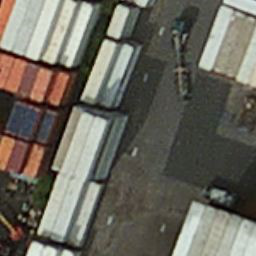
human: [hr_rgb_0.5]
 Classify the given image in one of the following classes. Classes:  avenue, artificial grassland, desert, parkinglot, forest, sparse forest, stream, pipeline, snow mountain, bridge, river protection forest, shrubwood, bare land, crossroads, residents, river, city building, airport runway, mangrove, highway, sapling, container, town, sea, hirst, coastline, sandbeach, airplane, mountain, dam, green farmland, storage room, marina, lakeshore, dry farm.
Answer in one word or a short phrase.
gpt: container